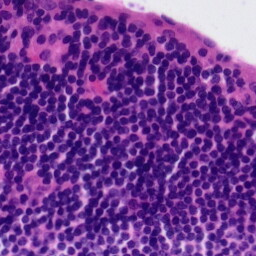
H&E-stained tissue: Tonsil